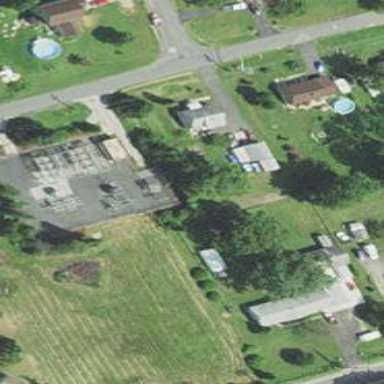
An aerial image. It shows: Substation for power supply.